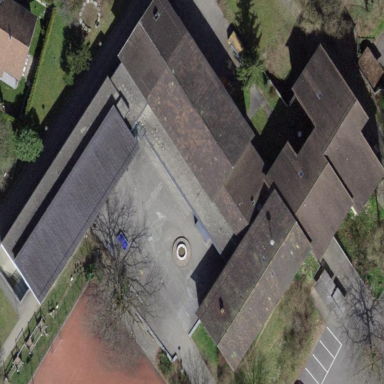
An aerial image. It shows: School building.